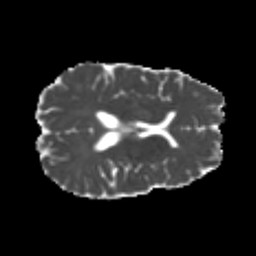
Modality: MD
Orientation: axial
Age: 24
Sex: male
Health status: healthy
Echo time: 0.074 s